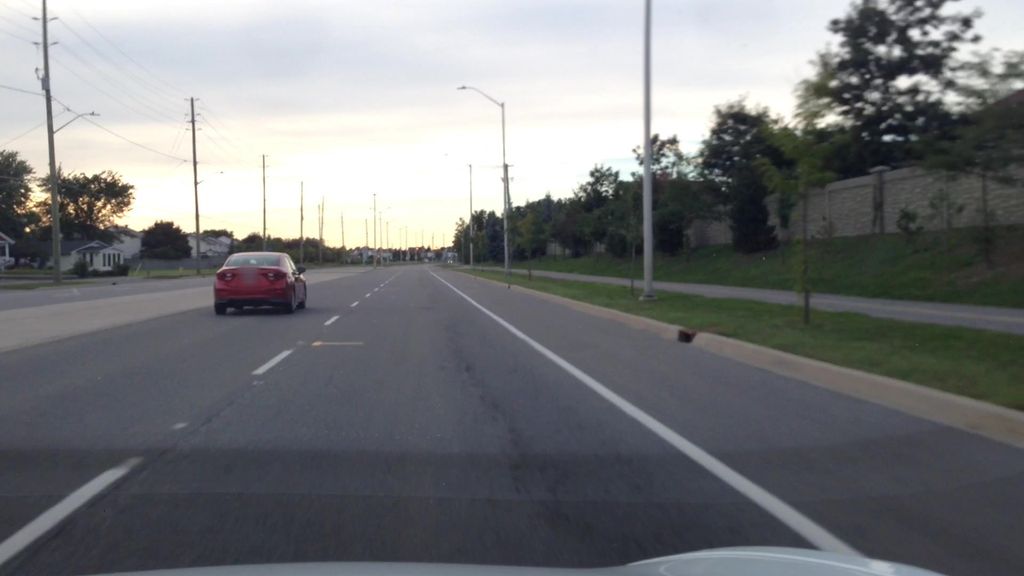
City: ottawa-gatineau